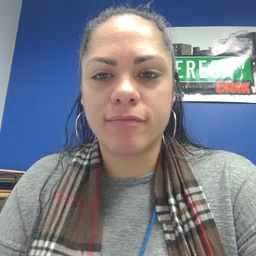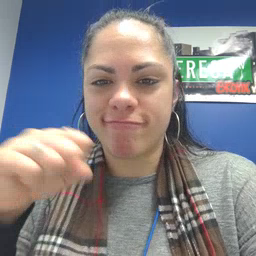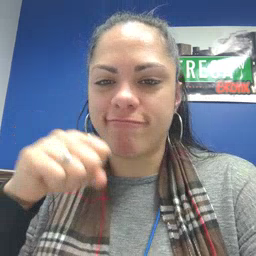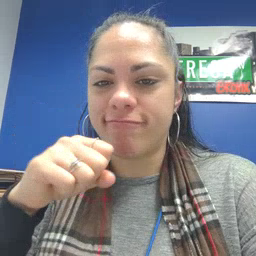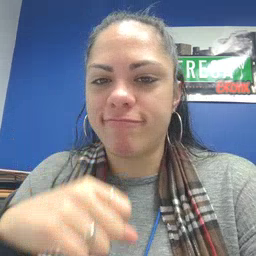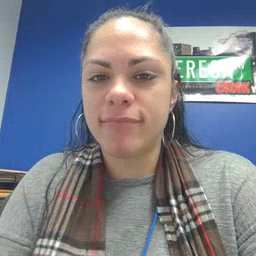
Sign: yes